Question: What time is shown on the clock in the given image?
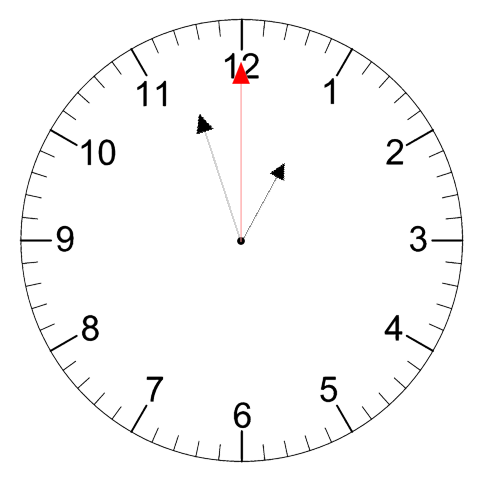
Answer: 12:57:00